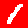
Digit: 1